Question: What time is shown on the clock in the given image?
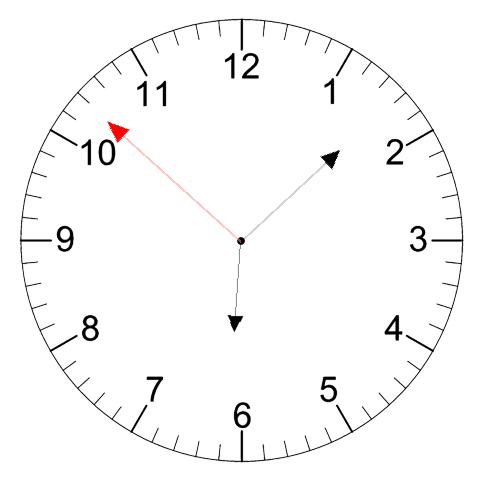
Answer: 06:07:52